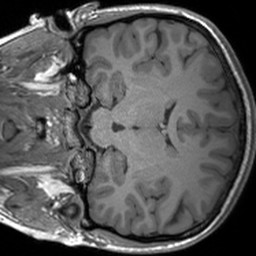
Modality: T1w
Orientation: coronal
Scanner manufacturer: siemens
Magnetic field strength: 3 T
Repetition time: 1.54 s
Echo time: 0.00234 s